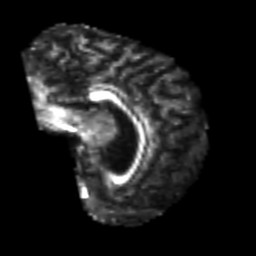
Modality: FA
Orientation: sagittal
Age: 41
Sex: male
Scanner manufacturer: siemens
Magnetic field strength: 3 T
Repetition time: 4.987 s
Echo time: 0.0792 s